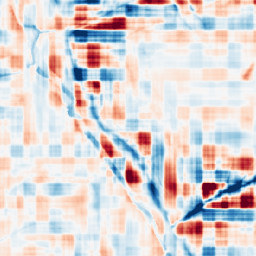
Category: wavelet
Decomposition family: wavelet_reverse_biorthogonal
Decomposition parameters: wavelet: rbio3.5
level: 5
Upsampling method: cubic_catmull_rom
Upsampling parameters: scale: 8
Upsampling scale: 8